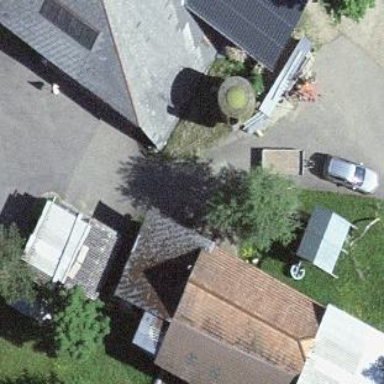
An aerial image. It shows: Barn.